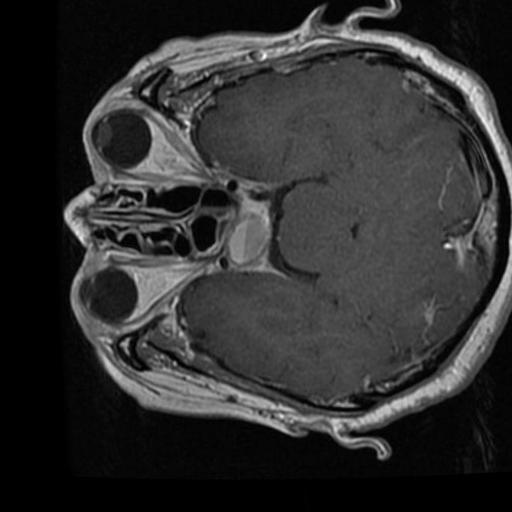
Label: brain_tumor